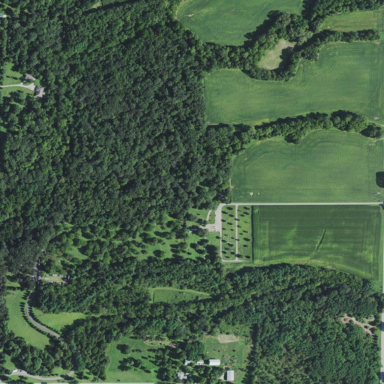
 perfect for leisurely sports activities."